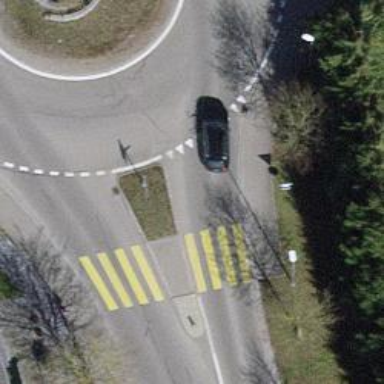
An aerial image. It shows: Secondary road with asphalt surface.